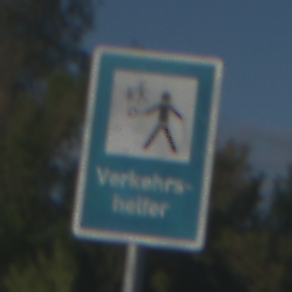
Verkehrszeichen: Verkehrshelfer
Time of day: MorningAfternoon
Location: Outdoor (Nature)
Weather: Clear
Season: NotSpecified
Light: Natural